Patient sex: M
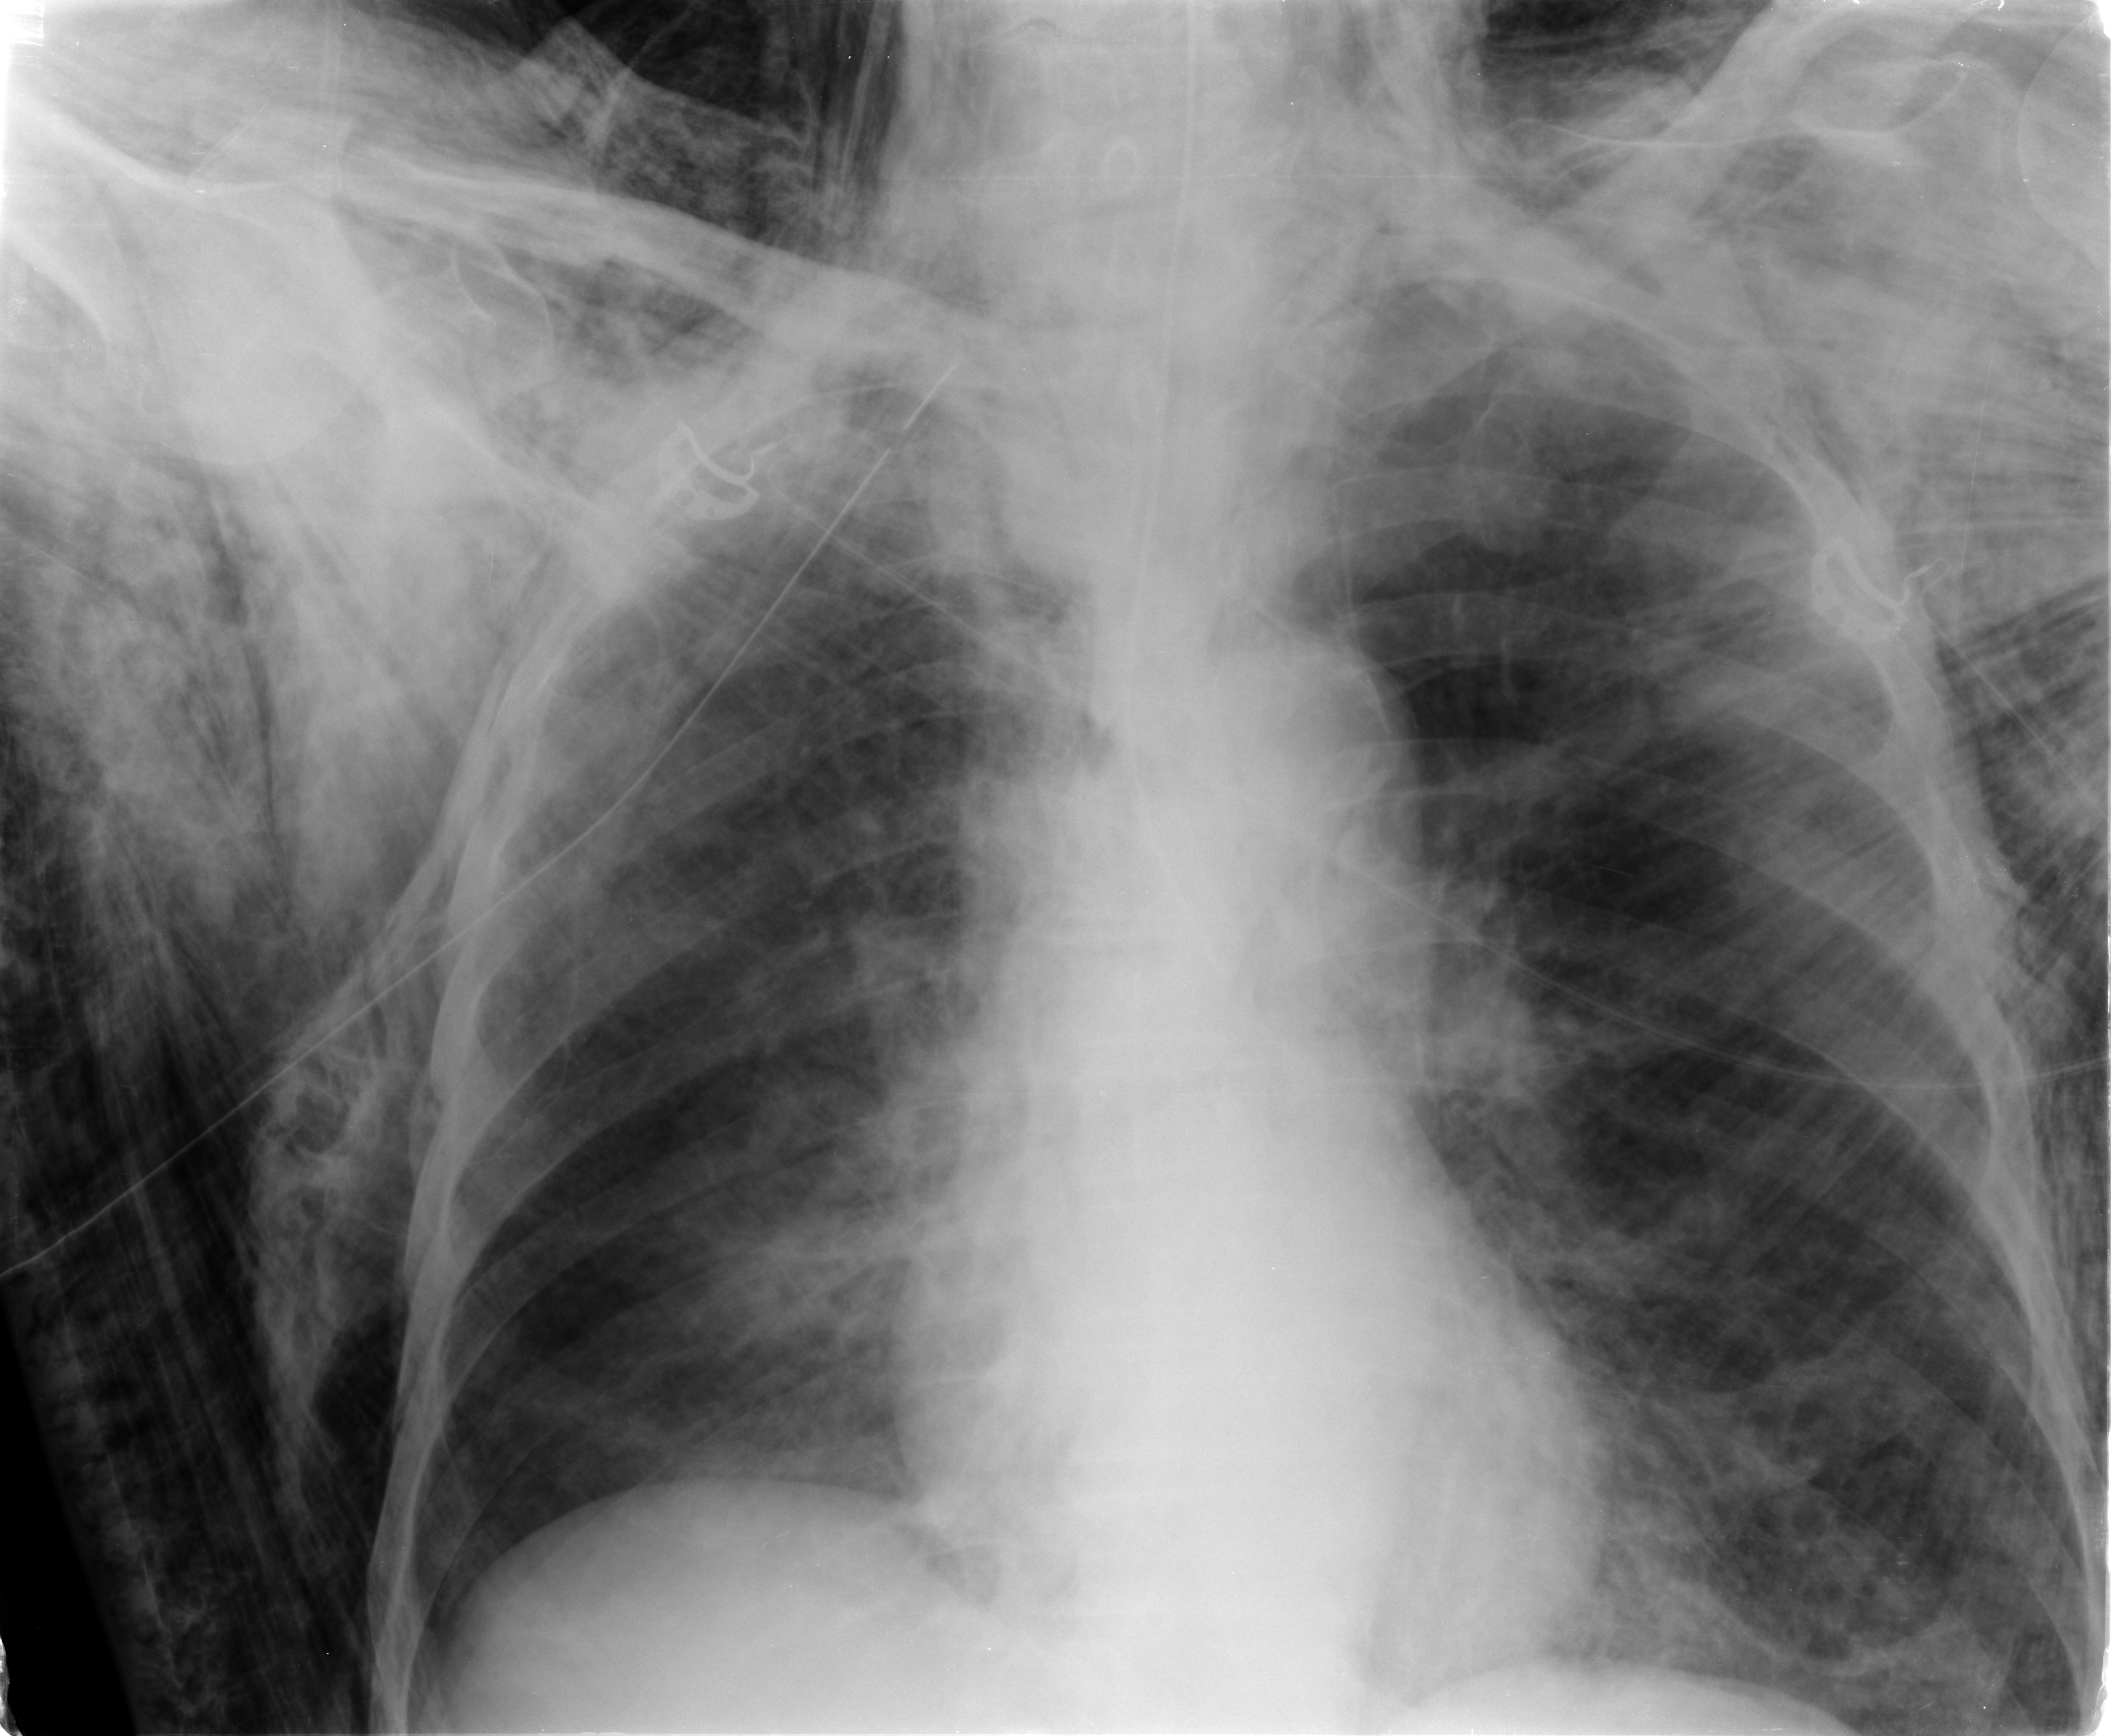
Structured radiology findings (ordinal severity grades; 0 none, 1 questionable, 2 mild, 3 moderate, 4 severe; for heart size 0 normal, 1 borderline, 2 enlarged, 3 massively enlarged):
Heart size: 0
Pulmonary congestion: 2
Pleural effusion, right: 0
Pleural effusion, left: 0
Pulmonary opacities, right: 0
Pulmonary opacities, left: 0
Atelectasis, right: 0
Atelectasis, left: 0